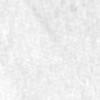
Label: no_change